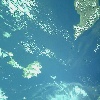
Label: water